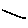
Label: line